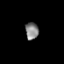
Tissue: prostate
Cell type: Fibroblasts
Senescence score: 0.8295
Nuclear area (px): 223
Mean DAPI intensity: 130.717